Field crop: tomato
Growth stage: 1
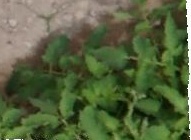
Species: tomato